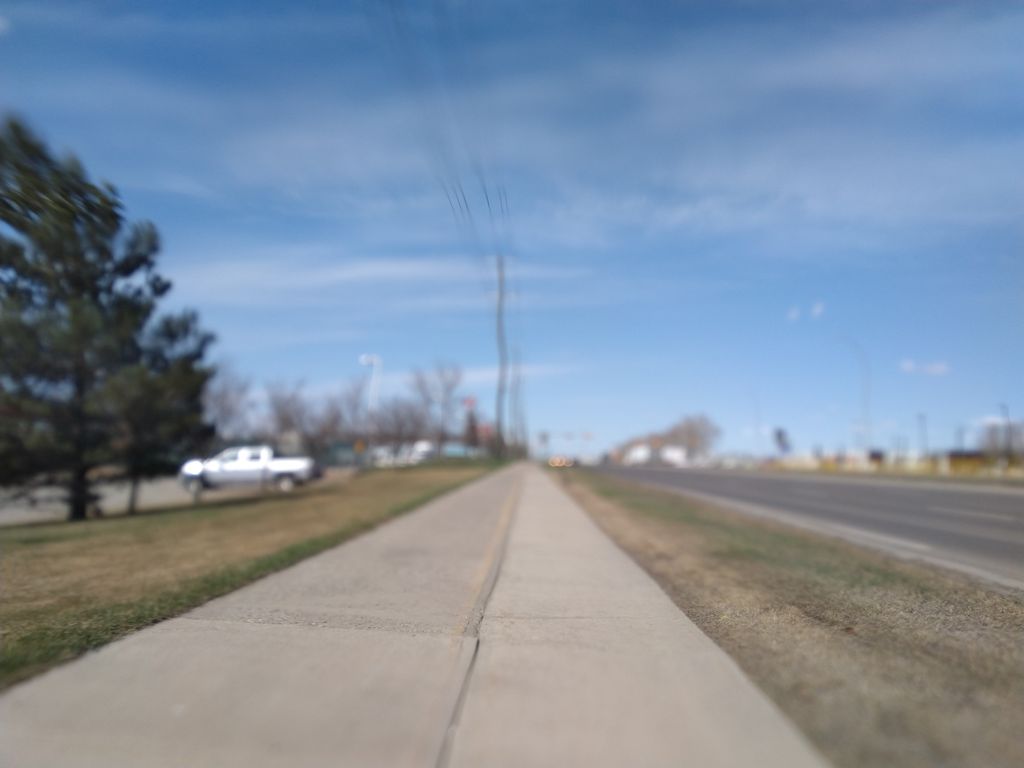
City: calgary